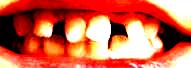
Condition: hypodontia